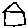
Label: house